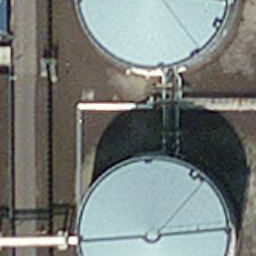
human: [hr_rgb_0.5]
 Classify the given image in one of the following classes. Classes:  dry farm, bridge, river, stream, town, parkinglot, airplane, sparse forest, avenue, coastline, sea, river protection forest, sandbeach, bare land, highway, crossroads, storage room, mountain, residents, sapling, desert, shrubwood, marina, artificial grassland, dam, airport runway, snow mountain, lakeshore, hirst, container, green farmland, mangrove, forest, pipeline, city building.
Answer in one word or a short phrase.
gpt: storage room